Question: Whenever I for the Visual Studio solution I'm currently working on, it always says that a particular package needs updating.
However, when I press for the package, I'm not allowed to choose which projects to update it for:

When I press to proceed, nothing happens; the window just closes and leaves me with the window again, still showing that this particular package has an update available.
This only seems to occur for one particular package in the solution. Allow of the projects that reference this package already reference the latest version.
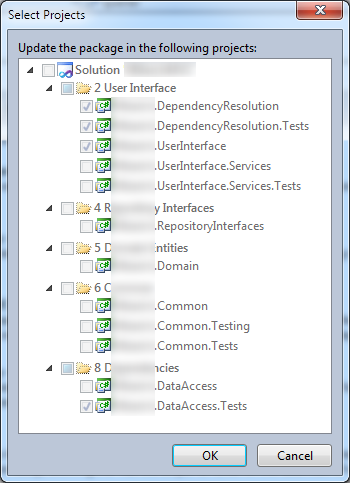
Answer: ### Workaround
I noticed that an old, unused version of the library was sitting in the solution's folder. I uninstalled it by using the following command in :
'''
Uninstall-Package PackageName -Version PackageVersion
'''
Note that you need to substitute the exact package name and version in the above command.
Alternatively, you could probably also just delete the package from the packages folder.
Note that this doesn't address the problem happened in the first place or how to prevent it.